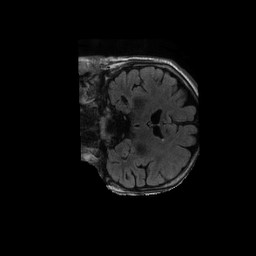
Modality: FLAIR
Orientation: coronal
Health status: ill
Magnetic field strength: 3 T